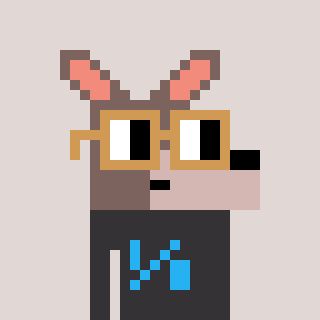
a pixel art character with square brown glasses, a kangaroo-shaped head and a grayscale-colored body on a warm background